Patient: sex F, age 26
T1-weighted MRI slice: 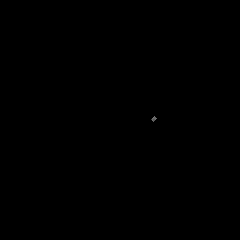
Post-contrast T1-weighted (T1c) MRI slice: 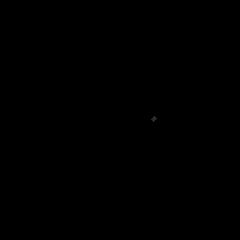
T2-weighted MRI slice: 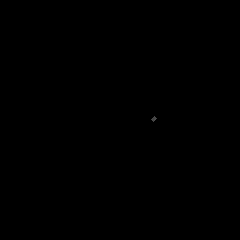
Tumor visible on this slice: no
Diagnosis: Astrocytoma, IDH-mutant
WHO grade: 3